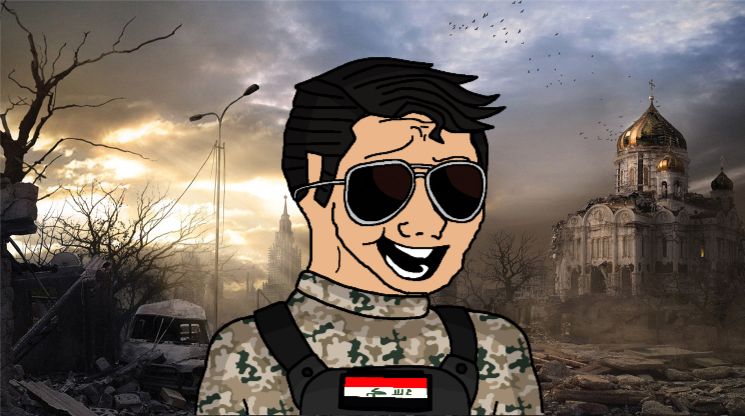
Label: 5_Wojak_with_Background